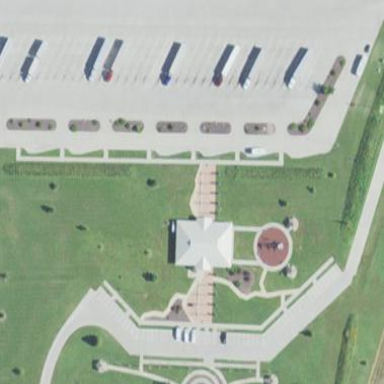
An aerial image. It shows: Rest area along the road.